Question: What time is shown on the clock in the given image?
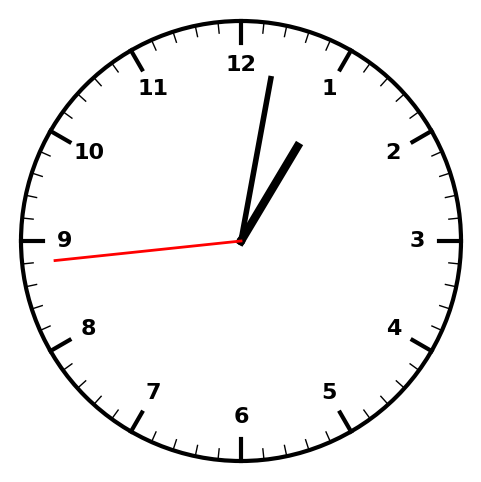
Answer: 01:01:44